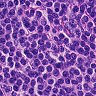
Metastatic tissue present: no